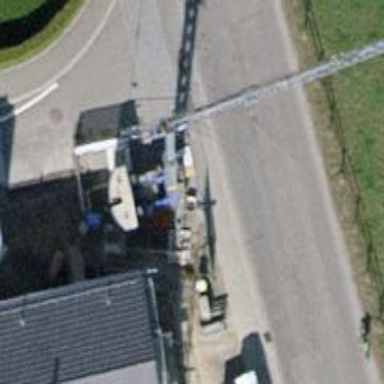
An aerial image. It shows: Post box is visible.